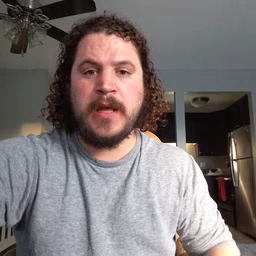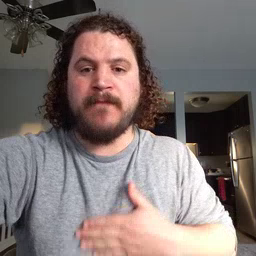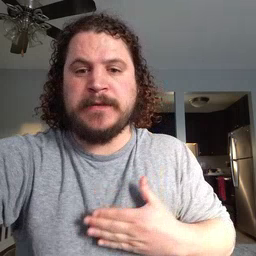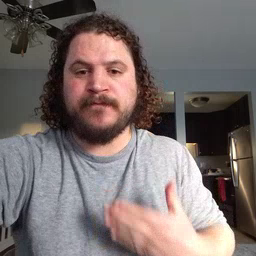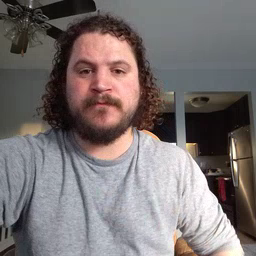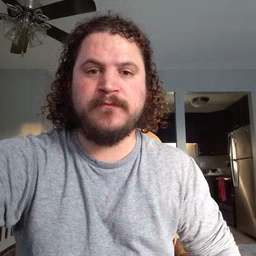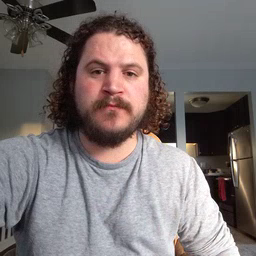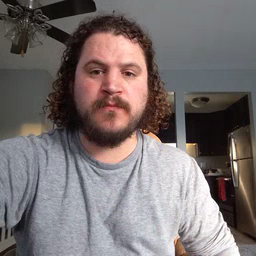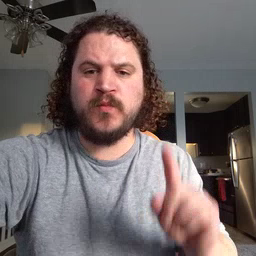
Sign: happy